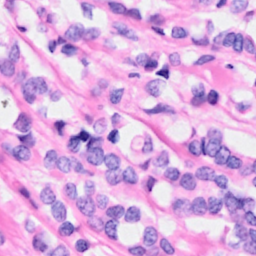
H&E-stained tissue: Breast